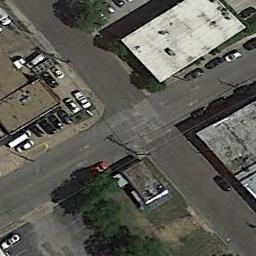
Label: intersection